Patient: sex F, age 58
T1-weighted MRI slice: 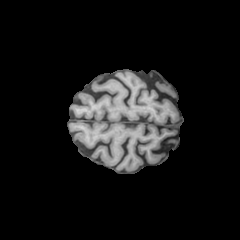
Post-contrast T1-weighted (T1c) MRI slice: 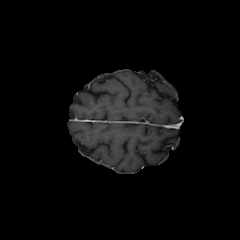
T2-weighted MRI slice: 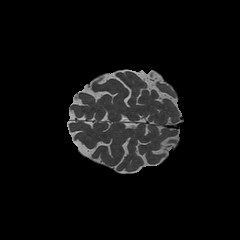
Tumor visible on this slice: no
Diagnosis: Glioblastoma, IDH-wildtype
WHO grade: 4